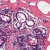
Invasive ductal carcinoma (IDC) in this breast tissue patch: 0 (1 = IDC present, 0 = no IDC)